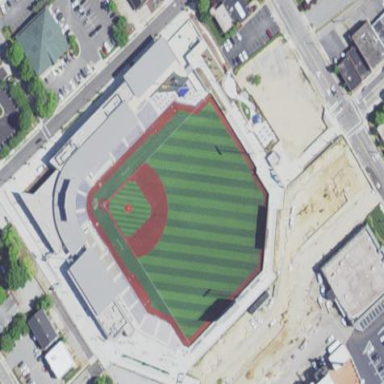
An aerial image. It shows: Baseball stadium.